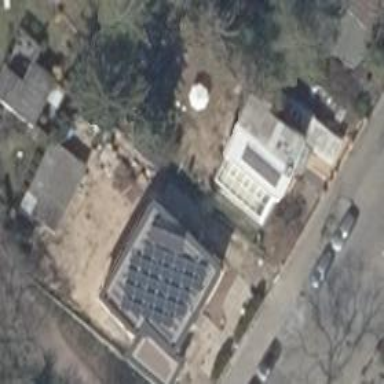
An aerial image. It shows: Detached building with flat roof.